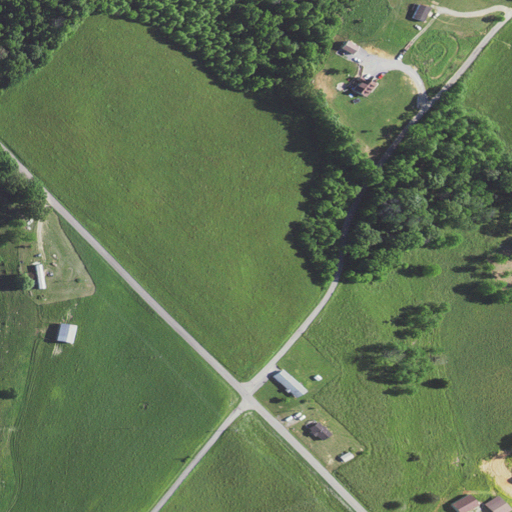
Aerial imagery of ridge(s) in Kentucky named Calvary Ridge containing pasture, open development, deciduous forest, low intensity development, and mixed forest